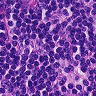
Metastatic tissue present: no